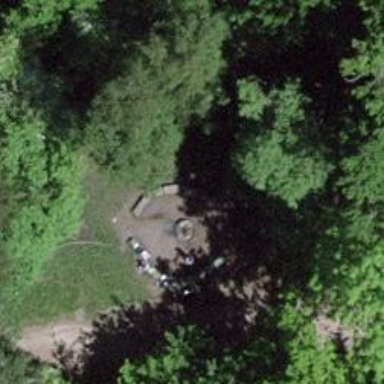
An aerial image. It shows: Barbecue facility.